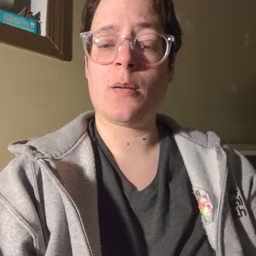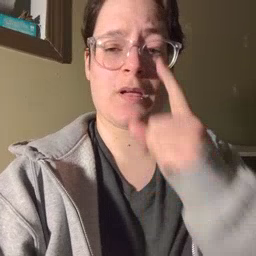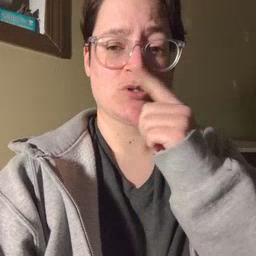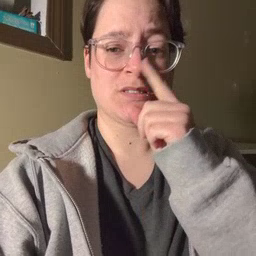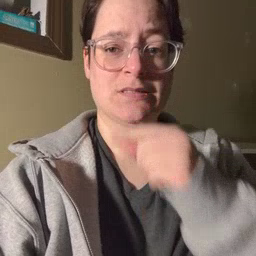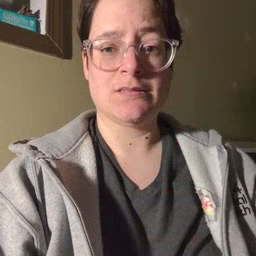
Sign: mouse